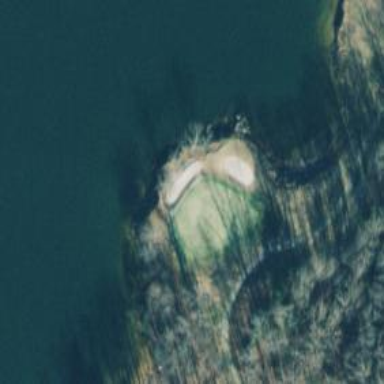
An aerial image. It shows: View of golf hole.